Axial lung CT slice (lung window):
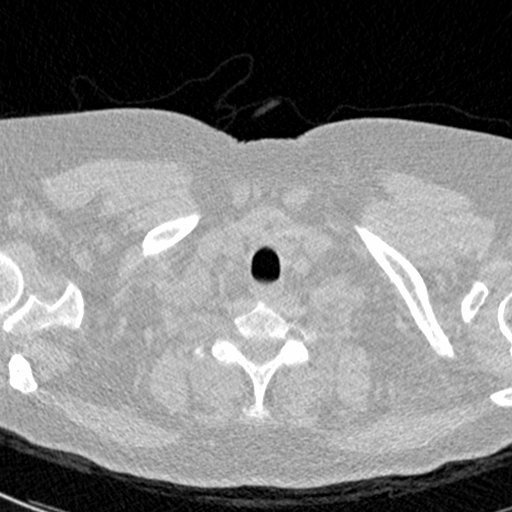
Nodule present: no